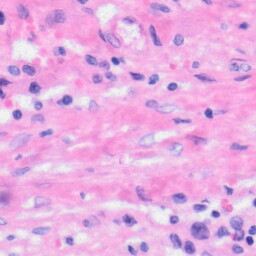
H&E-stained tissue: Liver